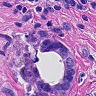
Metastatic tissue present: yes